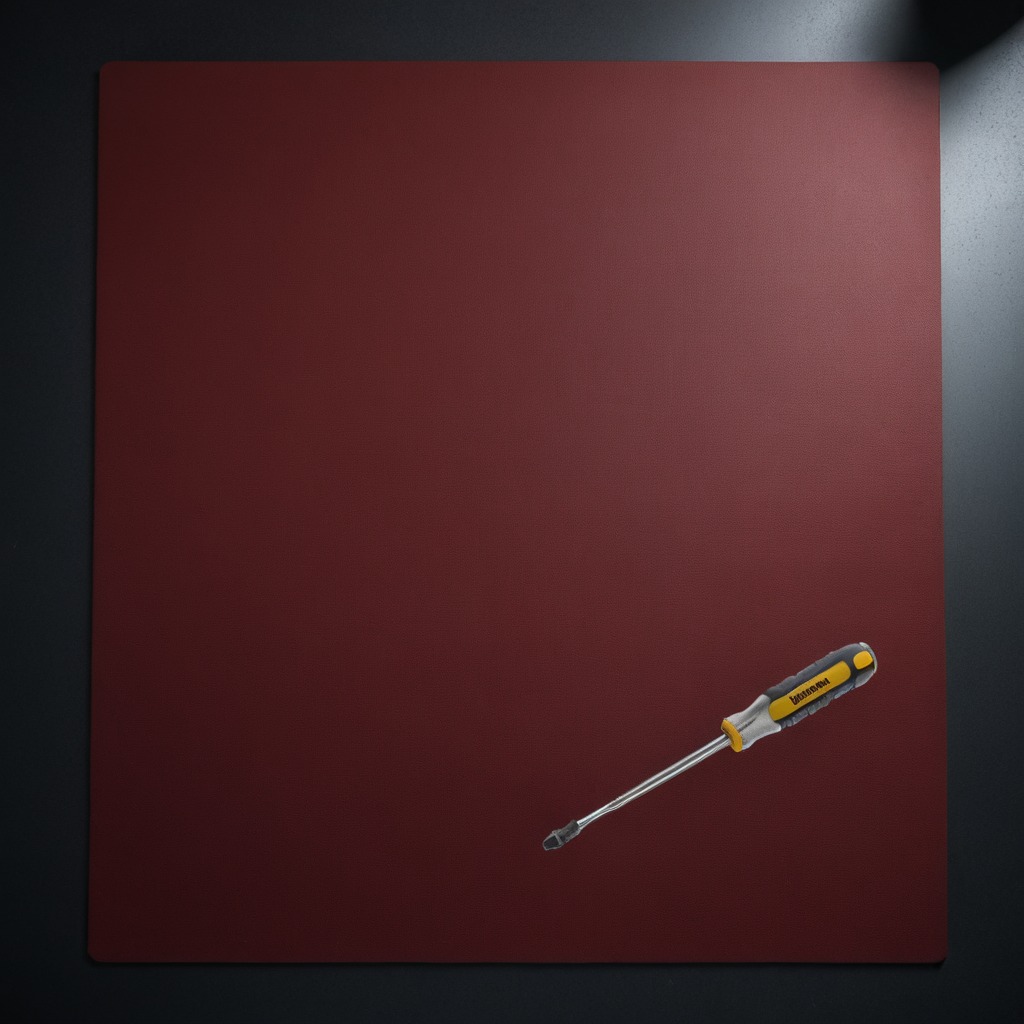
A screwdriver lying on the clean granite tabletop inside a workshop at night.